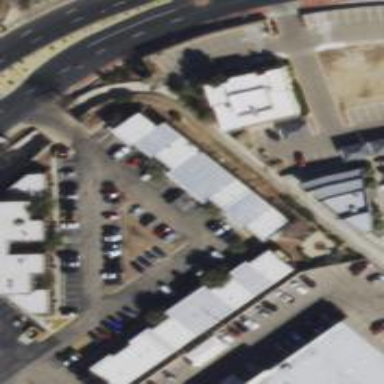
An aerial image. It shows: Commercial building.